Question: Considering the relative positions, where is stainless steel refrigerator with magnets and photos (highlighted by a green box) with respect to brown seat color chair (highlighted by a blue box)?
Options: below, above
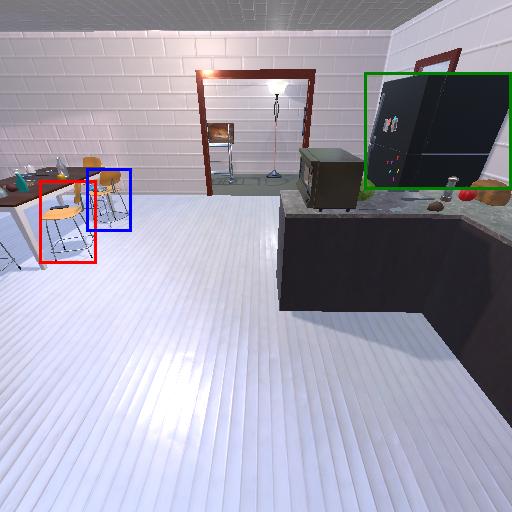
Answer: below